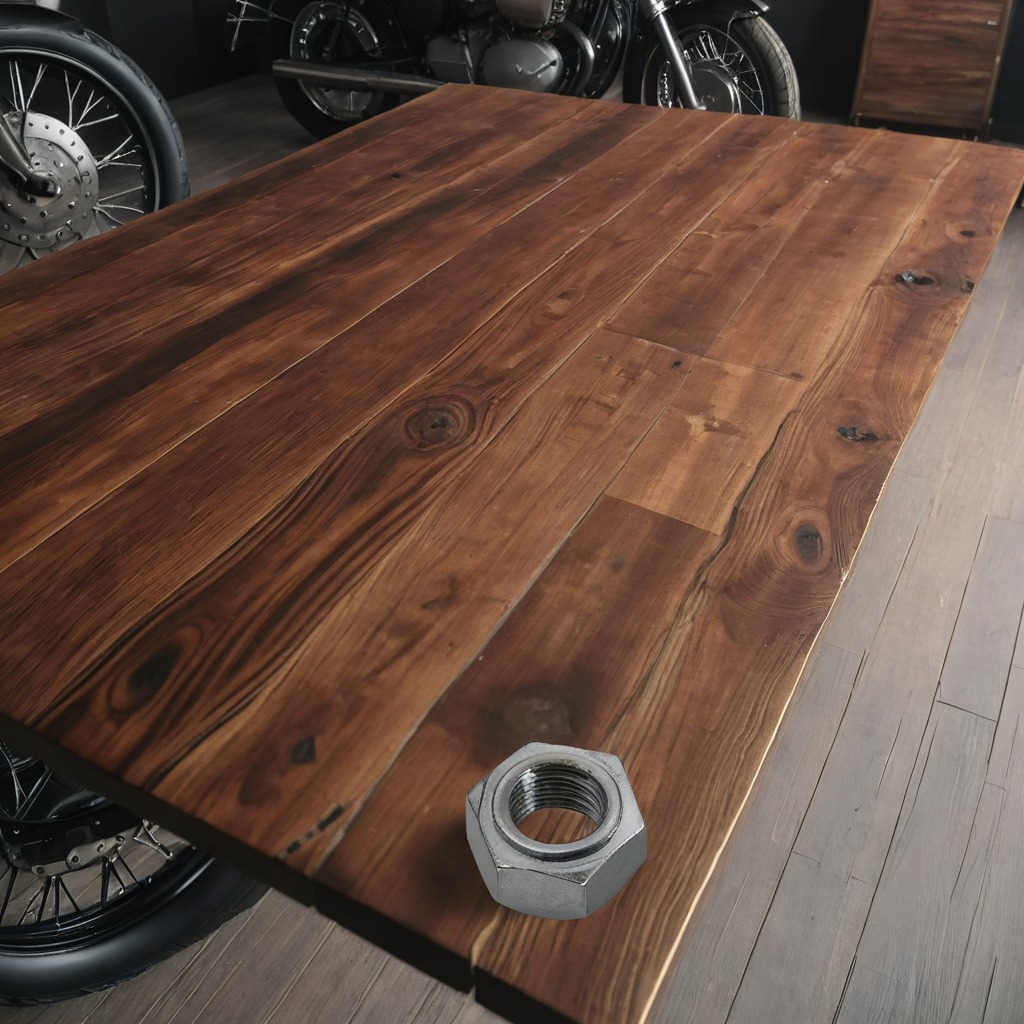
A metal nut is lying on the oil-spilled wooden table in a vintage motorcycle garage.